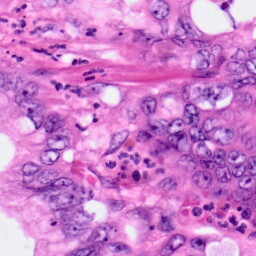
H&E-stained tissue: Pancreatic